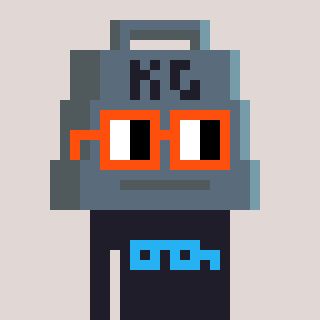
a pixel art character with square orange glasses, a weight-shaped head and a grayscale-colored body on a warm background